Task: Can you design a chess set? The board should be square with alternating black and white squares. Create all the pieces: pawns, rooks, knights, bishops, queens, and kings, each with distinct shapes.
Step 2855:
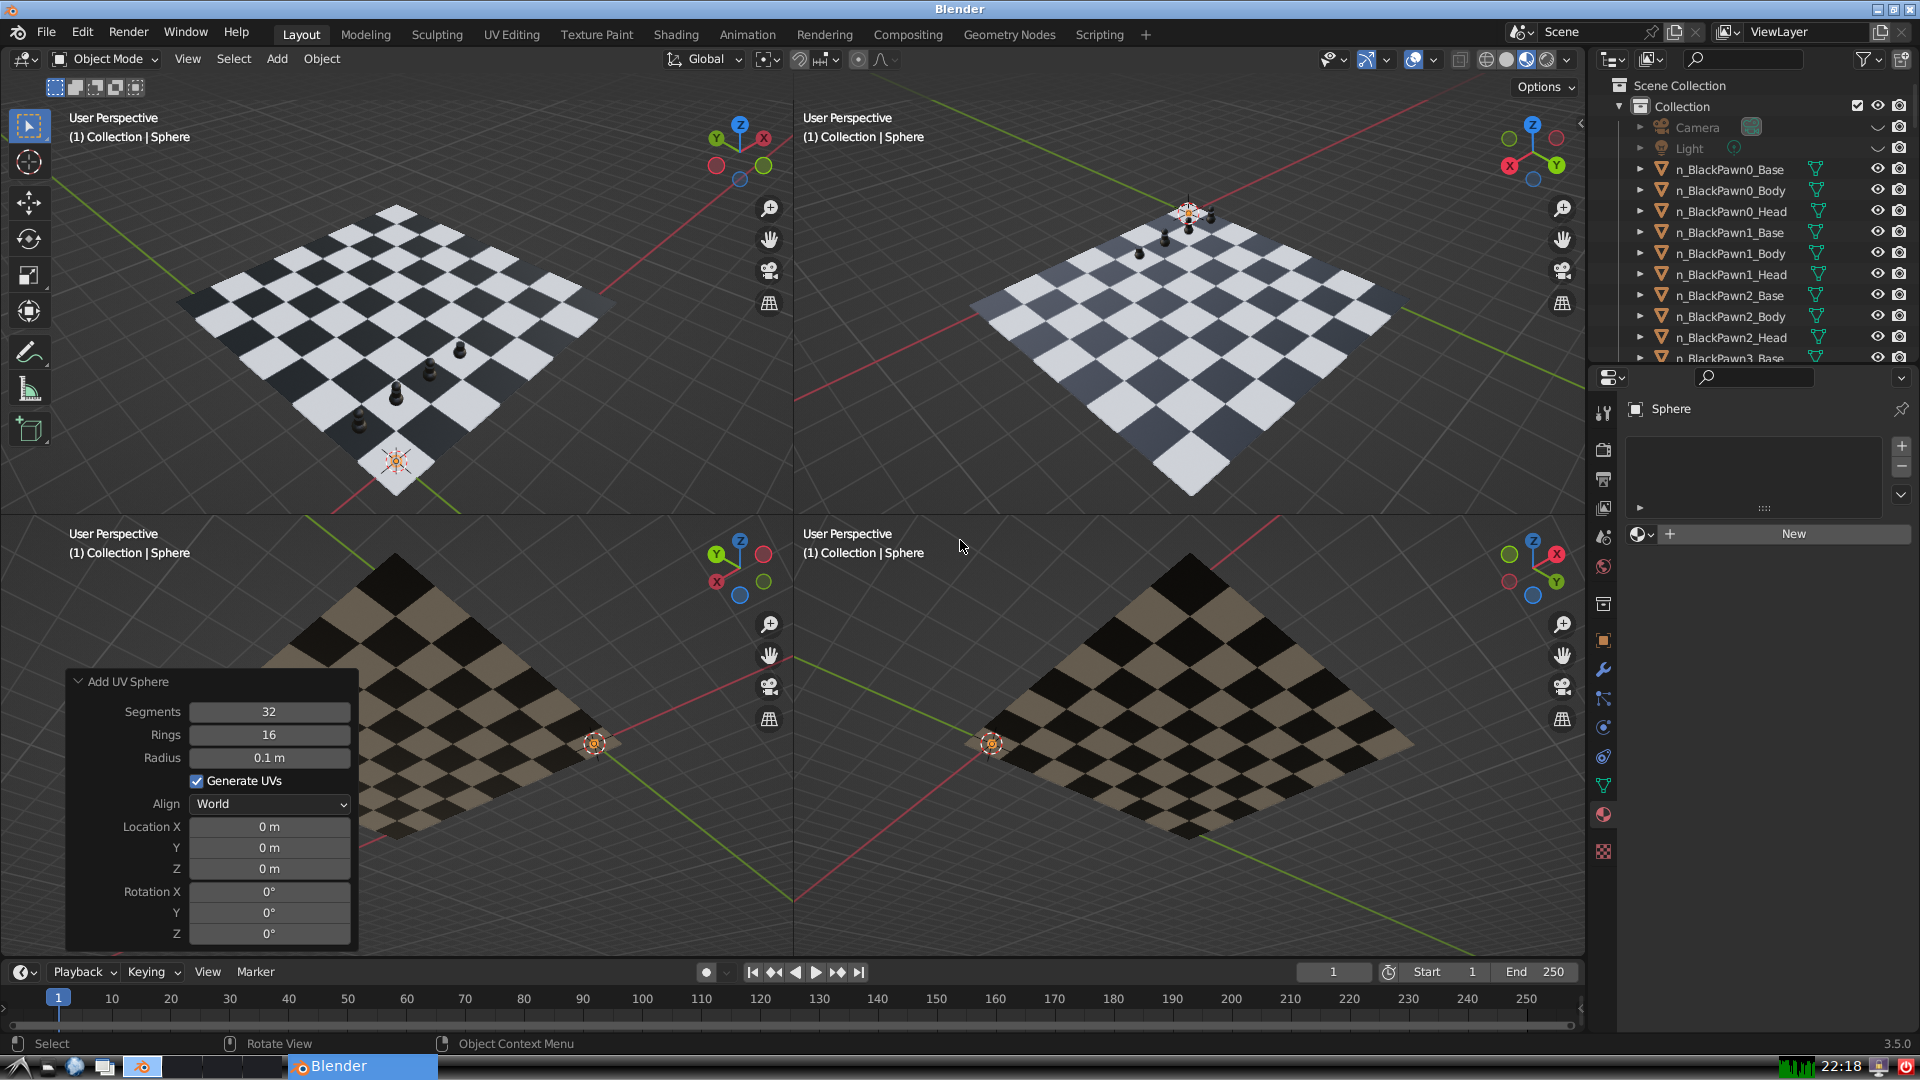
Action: {"mouse_move": [270, 827]}